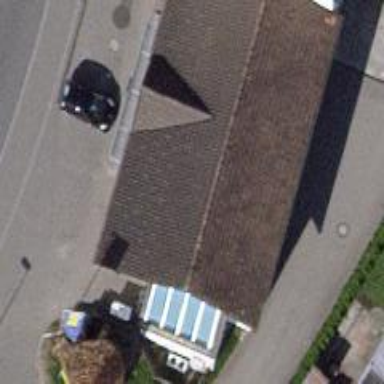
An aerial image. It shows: Convenience shop.